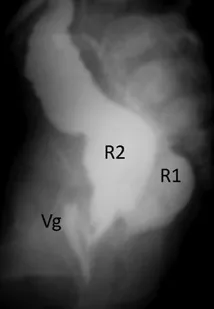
A 2-year-old girl with complete colonic duplication on top of anorectal anomaly. The upper row demonstrates investigations performed before reconstruction:. Contrast studies through the two distal "colostomy" stomas demonstrating one posterior colon, and ,rectum (R1) terminating by the neo-anus, and ,another anterior colon, and ,rectum (R2) terminating into the vagina (Vg).
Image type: radiology (x_ray)